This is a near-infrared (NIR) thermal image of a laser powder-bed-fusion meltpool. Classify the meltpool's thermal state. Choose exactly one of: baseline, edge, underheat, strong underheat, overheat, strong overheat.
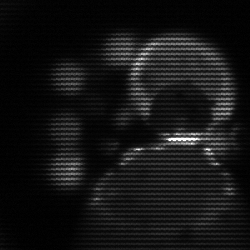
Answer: edge